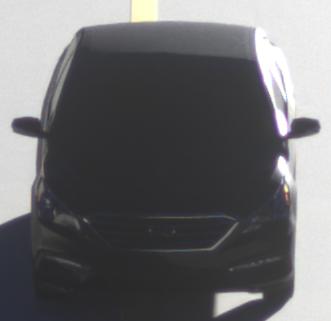
Make: Hyundai
Model: Sonata
Detailed model: Gen. 7
Model produced from: 2015
Model produced until: 2017
Doors: 4
Color: black
Road condition: dry road
Daytime: sunrise or sunset
Contrast: high contrast